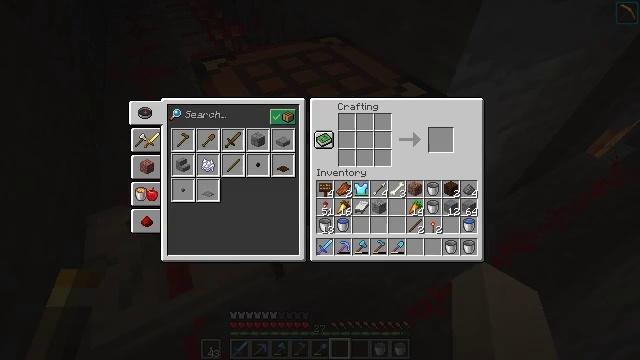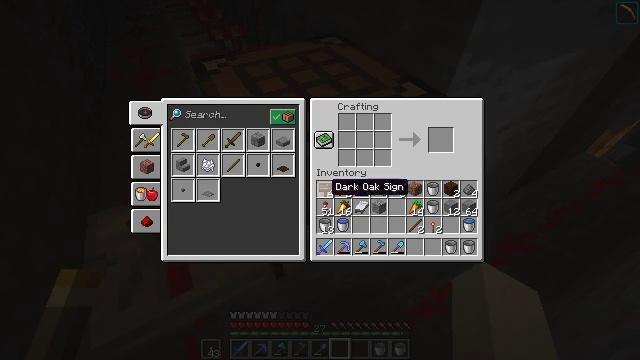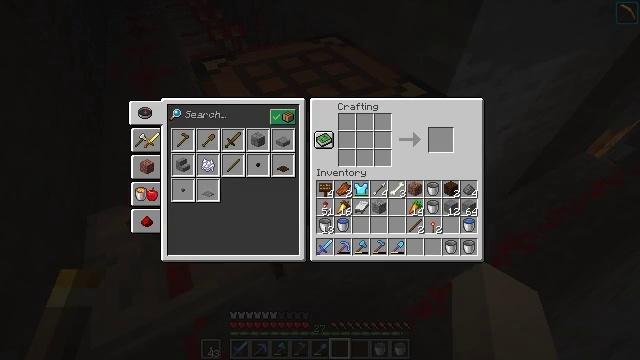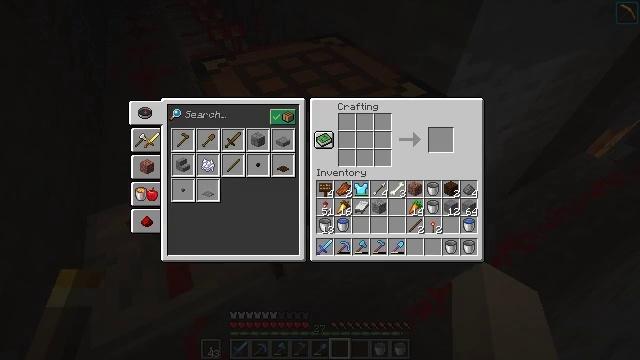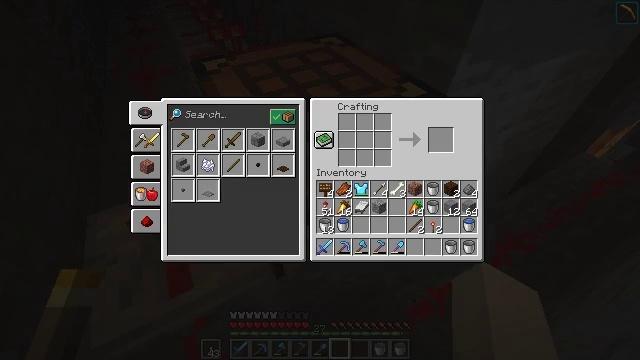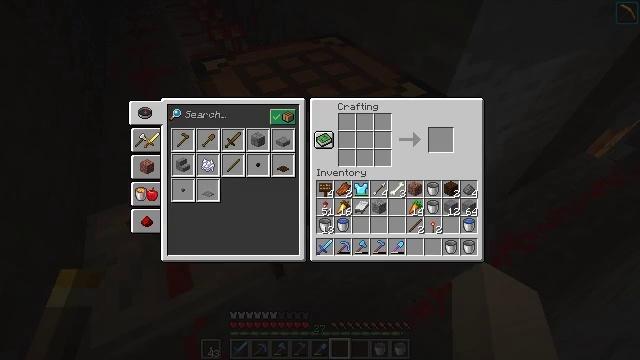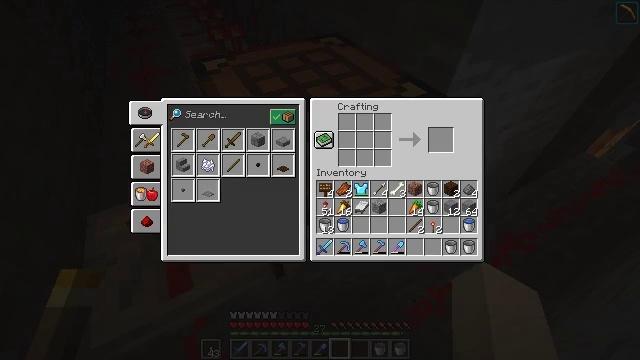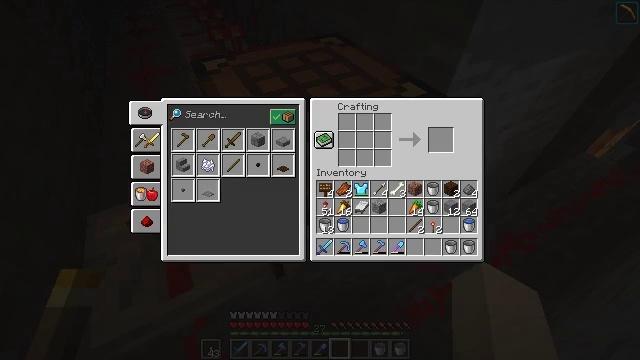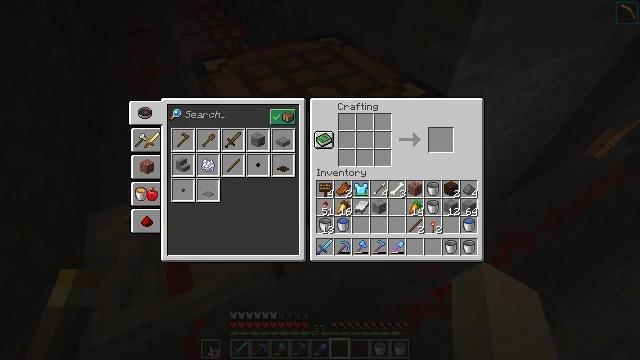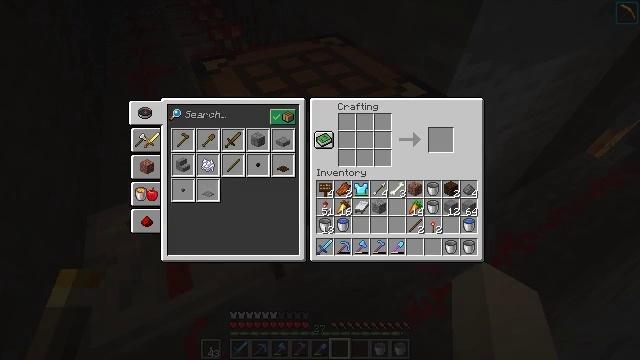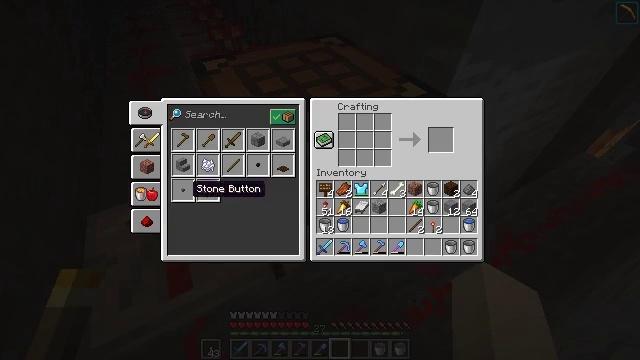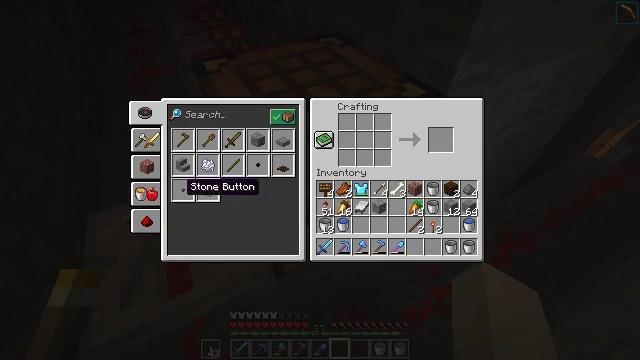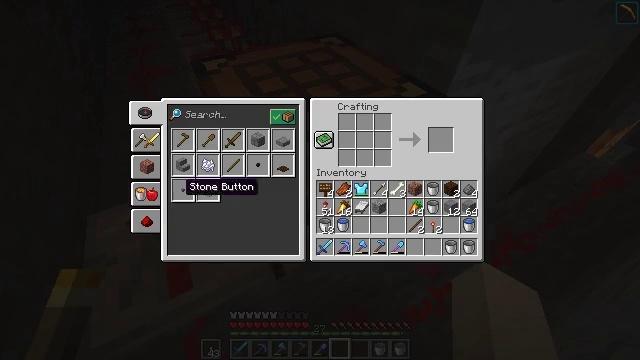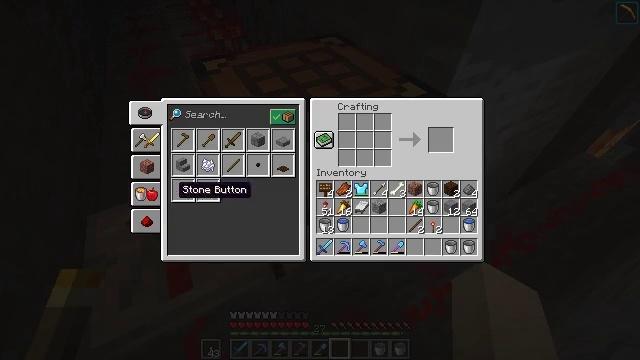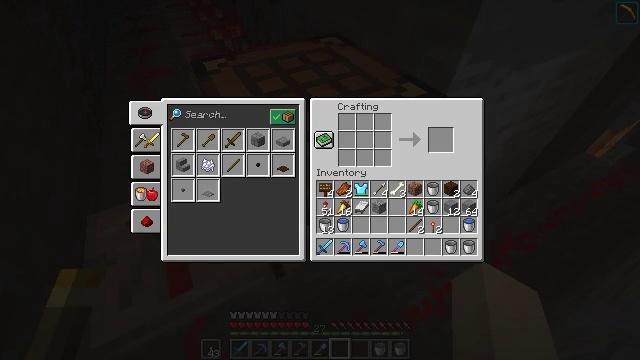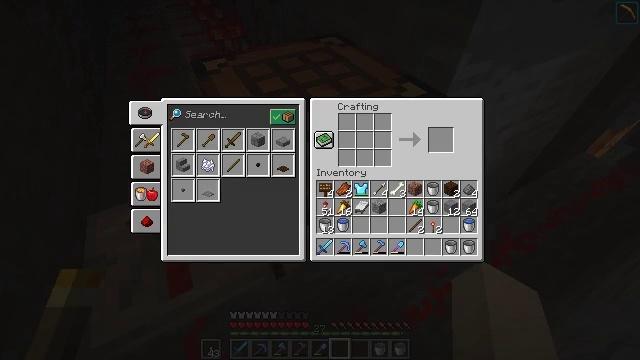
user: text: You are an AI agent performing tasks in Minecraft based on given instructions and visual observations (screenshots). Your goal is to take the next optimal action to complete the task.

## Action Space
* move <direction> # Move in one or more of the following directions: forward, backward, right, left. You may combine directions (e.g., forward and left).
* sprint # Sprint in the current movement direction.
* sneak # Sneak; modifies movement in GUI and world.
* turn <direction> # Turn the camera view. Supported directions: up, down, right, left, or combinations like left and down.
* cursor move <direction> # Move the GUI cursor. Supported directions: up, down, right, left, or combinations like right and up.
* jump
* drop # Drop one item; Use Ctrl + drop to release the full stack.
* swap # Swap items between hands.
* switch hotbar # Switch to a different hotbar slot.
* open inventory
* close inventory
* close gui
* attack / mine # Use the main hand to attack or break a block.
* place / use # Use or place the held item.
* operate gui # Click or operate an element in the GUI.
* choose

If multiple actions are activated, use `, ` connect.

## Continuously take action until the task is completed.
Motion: motion action
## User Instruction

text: Recycle the crafting table.
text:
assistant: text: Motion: cursor move left and down, open gui
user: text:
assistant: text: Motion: cursor move left and down
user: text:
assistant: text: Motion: cursor move left and down
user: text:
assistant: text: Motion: cursor move left
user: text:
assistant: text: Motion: no_op
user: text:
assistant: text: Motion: no_op
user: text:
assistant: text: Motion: cursor move left
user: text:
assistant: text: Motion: cursor move left
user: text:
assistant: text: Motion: cursor move left and up
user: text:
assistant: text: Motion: cursor move left and up
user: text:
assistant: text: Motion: no_op
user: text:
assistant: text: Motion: no_op
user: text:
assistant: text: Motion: cursor move left
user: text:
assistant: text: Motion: cursor move left
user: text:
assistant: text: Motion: cursor move left
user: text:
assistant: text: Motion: cursor move left and down
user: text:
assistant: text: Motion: cursor move down, operate gui
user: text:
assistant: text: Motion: operate gui
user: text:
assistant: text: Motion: operate gui
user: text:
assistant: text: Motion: cursor move right
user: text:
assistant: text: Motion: cursor move right
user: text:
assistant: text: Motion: cursor move right
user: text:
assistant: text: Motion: cursor move right and up
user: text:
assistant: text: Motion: cursor move up
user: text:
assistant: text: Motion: cursor move up
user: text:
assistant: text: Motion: cursor move up
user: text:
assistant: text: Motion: cursor move right and up
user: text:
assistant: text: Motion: cursor move right and up
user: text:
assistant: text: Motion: cursor move up
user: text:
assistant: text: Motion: no_op